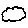
Label: cloud